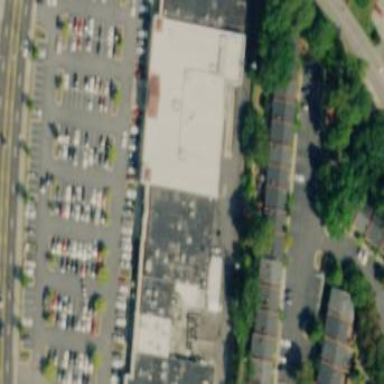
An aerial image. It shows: Part of building that serves as supermarket.